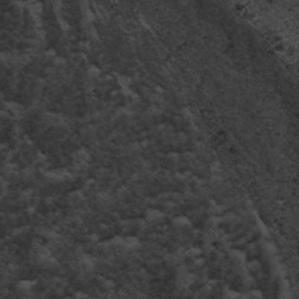
Label: frost